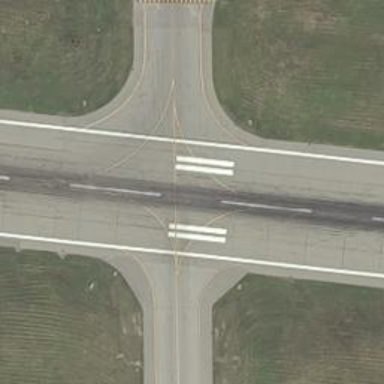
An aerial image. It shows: View of taxiway at the airport.